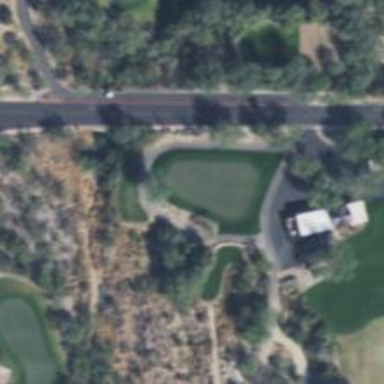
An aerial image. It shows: Path used for both walking and golf.